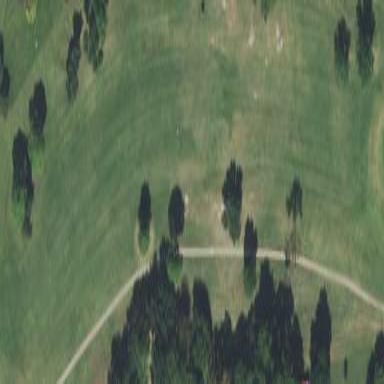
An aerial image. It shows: Golf fairway surrounded by grass.